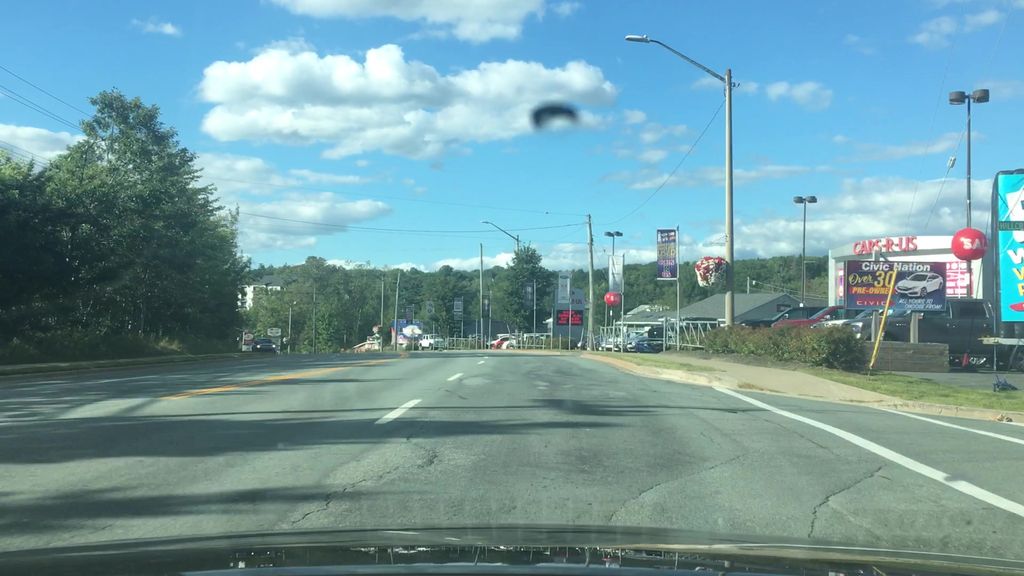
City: halifax